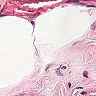
Metastatic tissue present: no